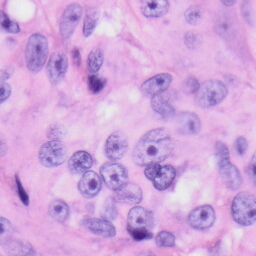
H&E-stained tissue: Skin